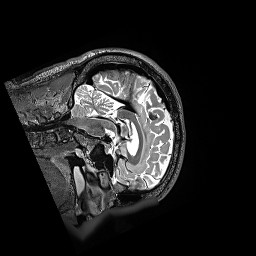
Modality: T2w
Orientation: sagittal
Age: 56
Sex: female